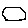
Label: hexagon